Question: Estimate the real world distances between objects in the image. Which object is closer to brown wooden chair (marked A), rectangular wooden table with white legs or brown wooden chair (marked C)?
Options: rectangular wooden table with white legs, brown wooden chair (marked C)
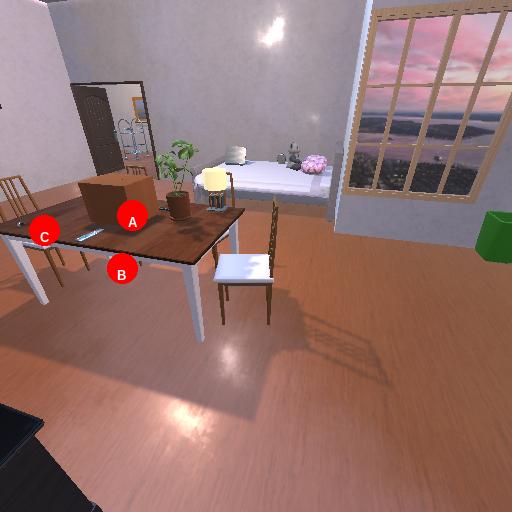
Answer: rectangular wooden table with white legs